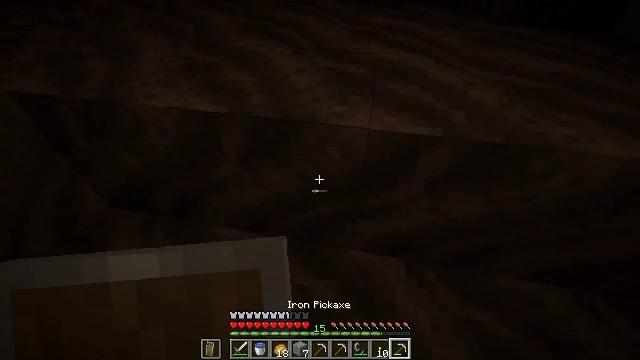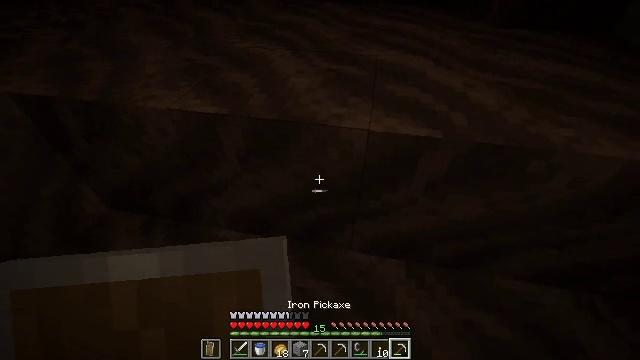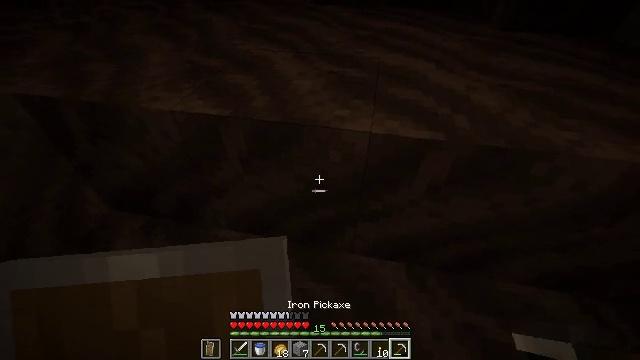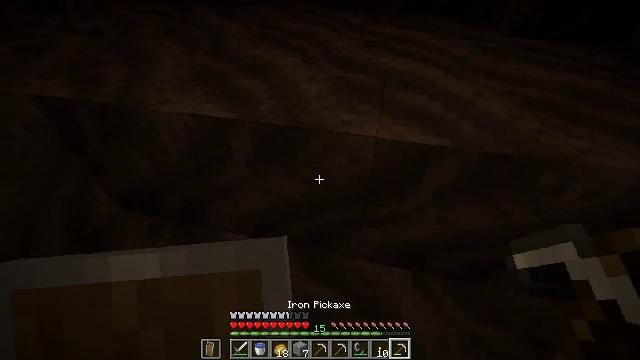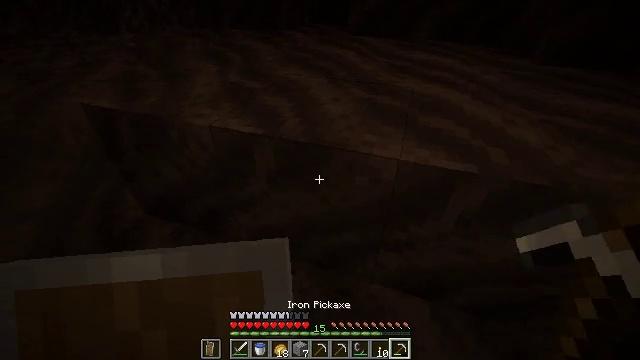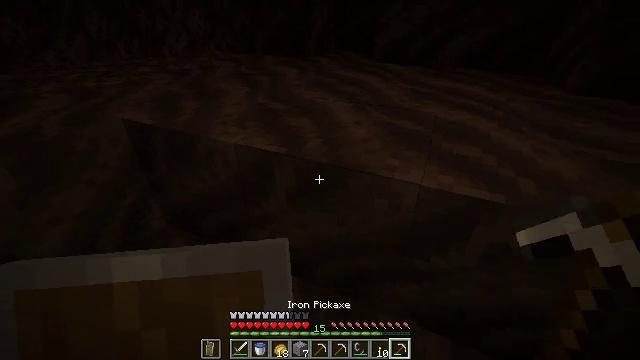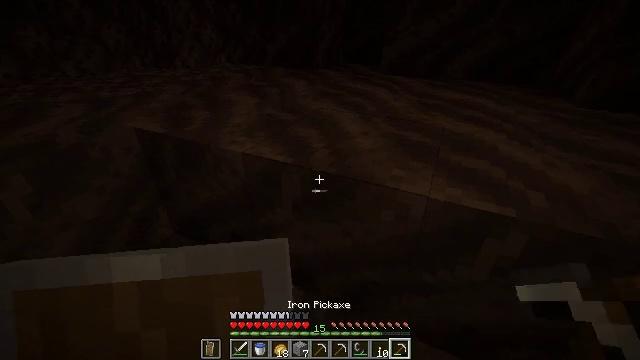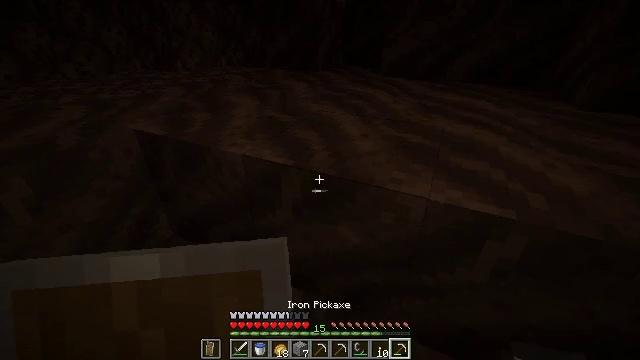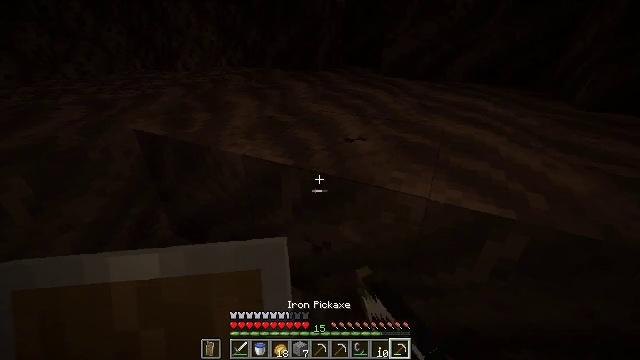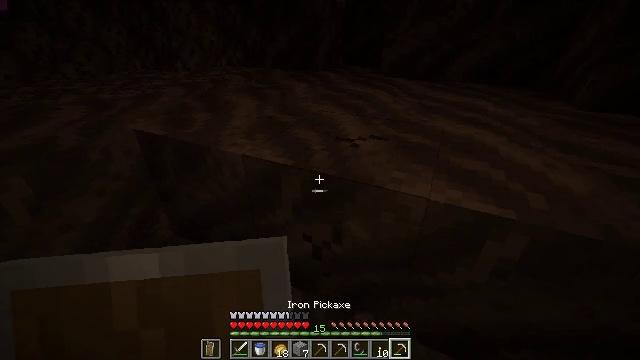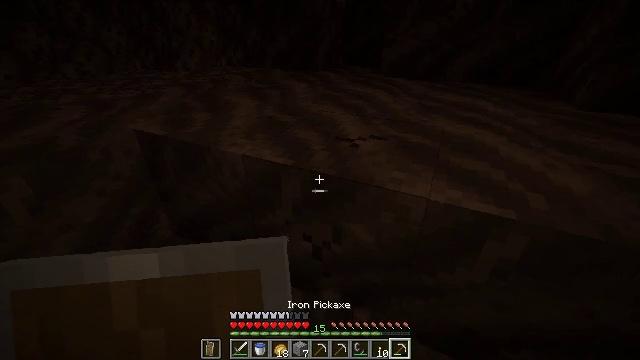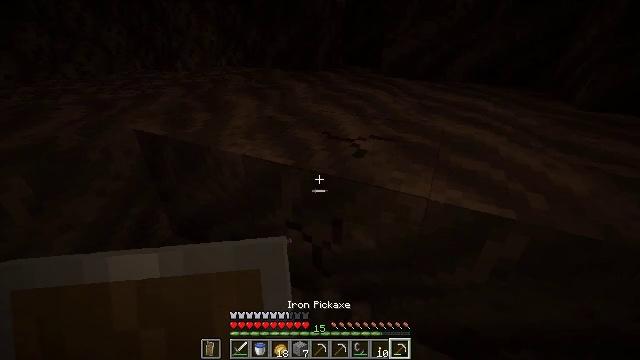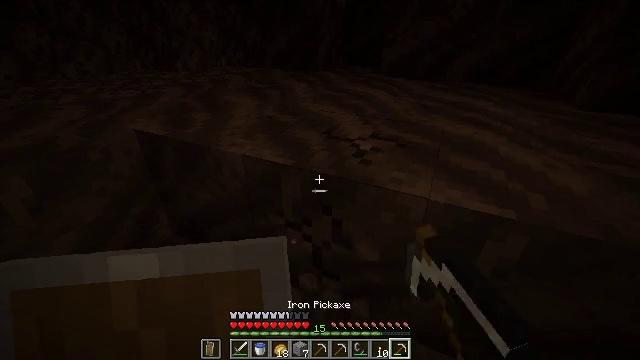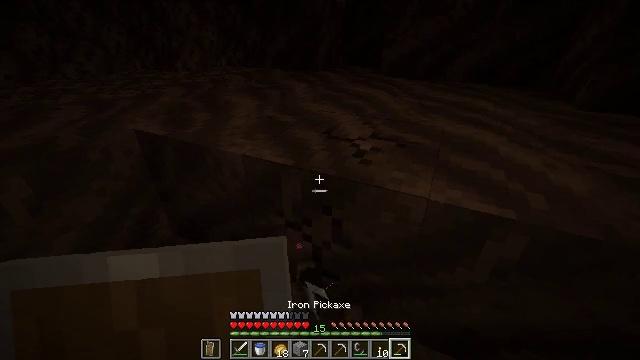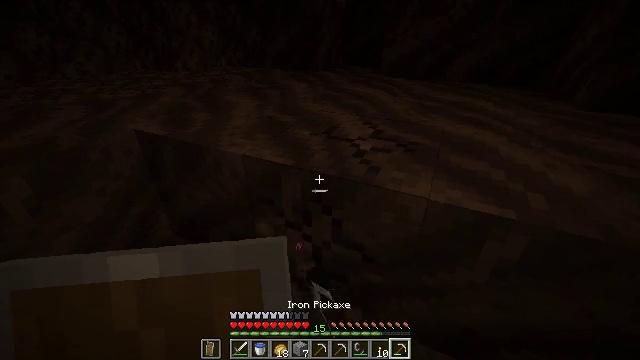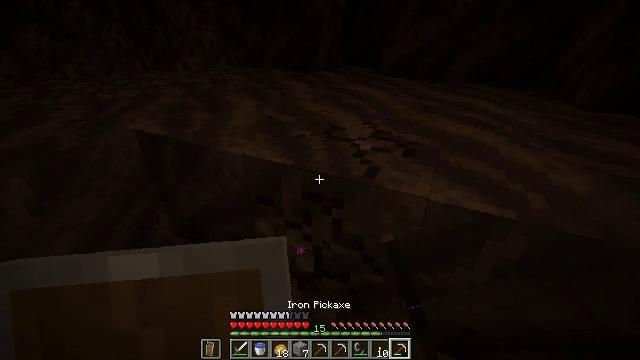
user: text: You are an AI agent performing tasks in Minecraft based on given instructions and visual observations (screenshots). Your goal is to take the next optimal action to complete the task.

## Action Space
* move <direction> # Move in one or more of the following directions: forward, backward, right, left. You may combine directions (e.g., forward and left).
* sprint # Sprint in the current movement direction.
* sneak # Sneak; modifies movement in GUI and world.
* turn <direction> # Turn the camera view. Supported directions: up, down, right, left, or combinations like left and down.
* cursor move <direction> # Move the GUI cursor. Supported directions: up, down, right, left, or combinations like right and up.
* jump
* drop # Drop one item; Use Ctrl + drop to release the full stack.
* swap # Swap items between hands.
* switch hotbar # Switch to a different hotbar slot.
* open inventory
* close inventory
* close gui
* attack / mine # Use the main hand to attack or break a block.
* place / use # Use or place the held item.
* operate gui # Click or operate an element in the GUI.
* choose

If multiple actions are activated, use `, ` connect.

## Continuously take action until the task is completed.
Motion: motion action
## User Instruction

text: Mine soul soil in the Nether.
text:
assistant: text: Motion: no_op
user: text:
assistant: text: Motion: no_op
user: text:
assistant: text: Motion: turn left
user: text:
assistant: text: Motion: turn left and up
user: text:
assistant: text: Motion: turn left and up
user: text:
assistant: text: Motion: turn left and up
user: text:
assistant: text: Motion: attack / mine
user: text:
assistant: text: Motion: attack / mine
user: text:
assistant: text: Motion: attack / mine
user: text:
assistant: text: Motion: attack / mine
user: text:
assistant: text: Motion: attack / mine
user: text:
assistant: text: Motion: attack / mine
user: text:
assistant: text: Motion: attack / mine
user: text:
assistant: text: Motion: attack / mine
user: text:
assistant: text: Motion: attack / mine
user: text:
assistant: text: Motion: attack / mine
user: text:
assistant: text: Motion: attack / mine
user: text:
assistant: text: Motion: attack / mine
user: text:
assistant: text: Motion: attack / mine
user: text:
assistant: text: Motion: attack / mine
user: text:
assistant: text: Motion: attack / mine
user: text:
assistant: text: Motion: attack / mine
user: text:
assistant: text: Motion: attack / mine
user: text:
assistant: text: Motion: attack / mine
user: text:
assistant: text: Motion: attack / mine
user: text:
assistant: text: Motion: no_op